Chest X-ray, AP view. Patient: 17 years old, sex F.
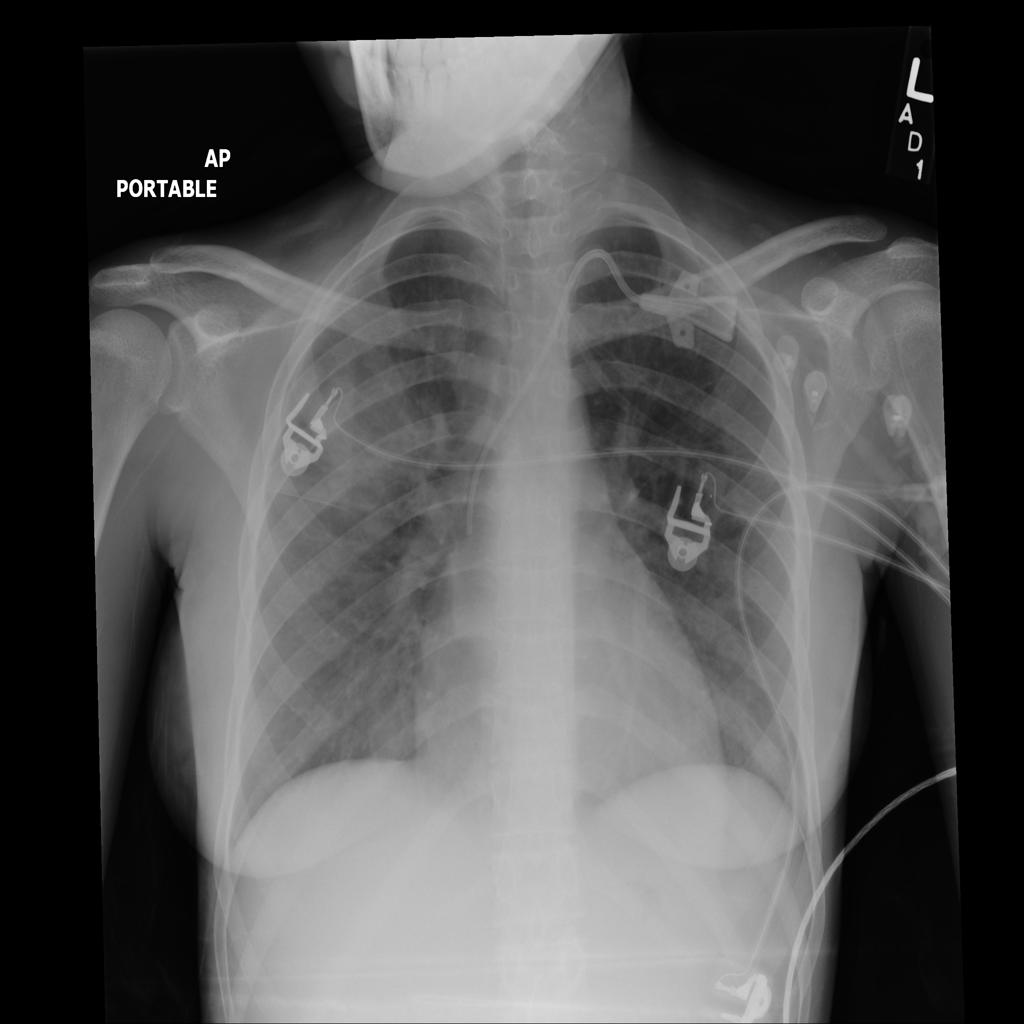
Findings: Consolidation